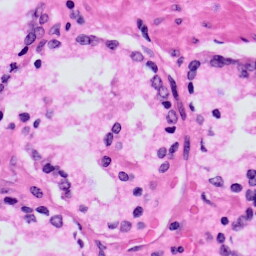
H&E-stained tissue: Prostate